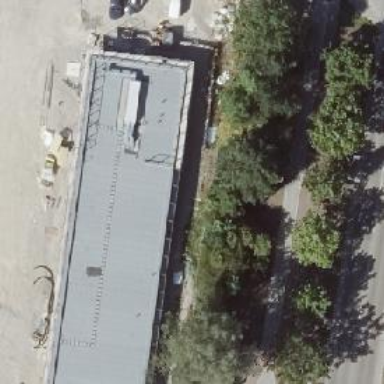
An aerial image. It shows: Commercial building with flat roof.